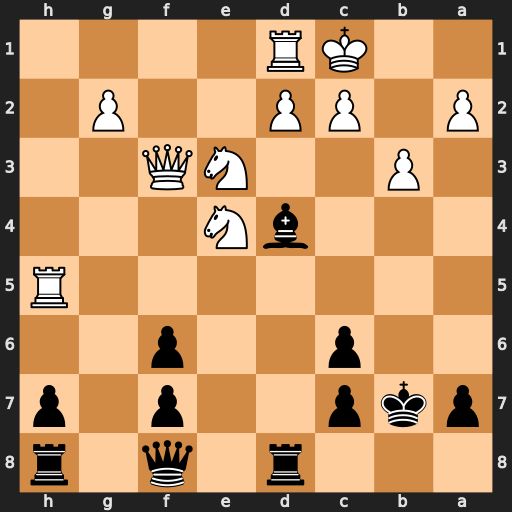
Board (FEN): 3r1q1r/pkp2p1p/2p2p2/7R/3bN3/1P2NQ2/P1PP2P1/2KR4
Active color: b
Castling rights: -
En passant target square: -
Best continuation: Qa3+ Kb1 Qb2#